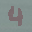
Label: 4